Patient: sex M, age 37
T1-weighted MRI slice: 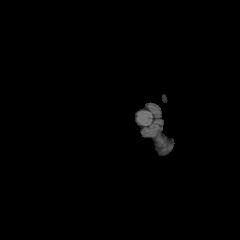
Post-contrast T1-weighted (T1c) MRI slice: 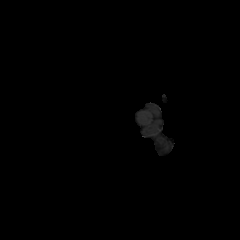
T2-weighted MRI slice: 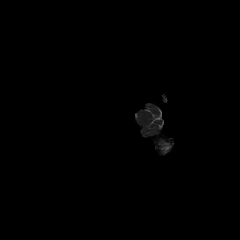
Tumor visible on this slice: no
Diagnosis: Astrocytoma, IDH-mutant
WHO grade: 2